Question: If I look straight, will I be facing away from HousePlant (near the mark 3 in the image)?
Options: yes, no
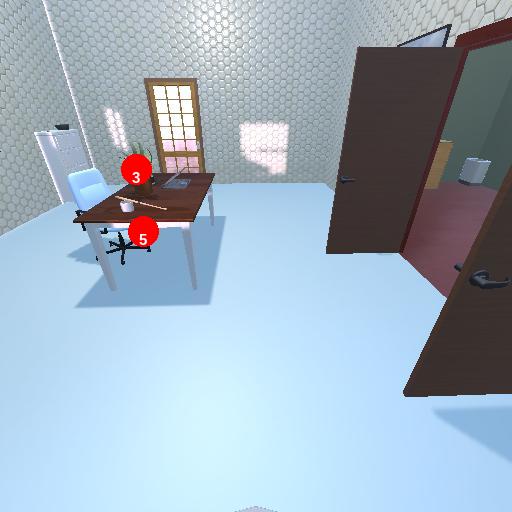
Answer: yes